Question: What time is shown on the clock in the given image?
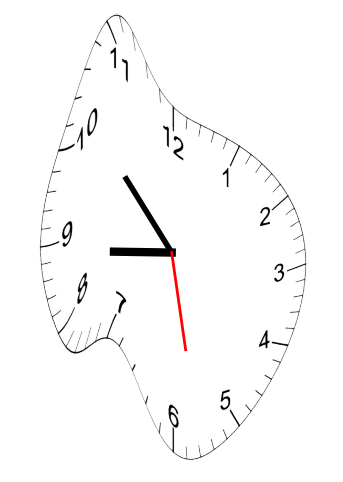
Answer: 08:52:28